Question: I have some divs with unique IDs in different places in my webpage. I want to find the exact height of the space above the div (till its find the starting position of the screen) as mentioned in the image below,

Is there are anyways to do this in jQuery? please help me do this,
Regards,
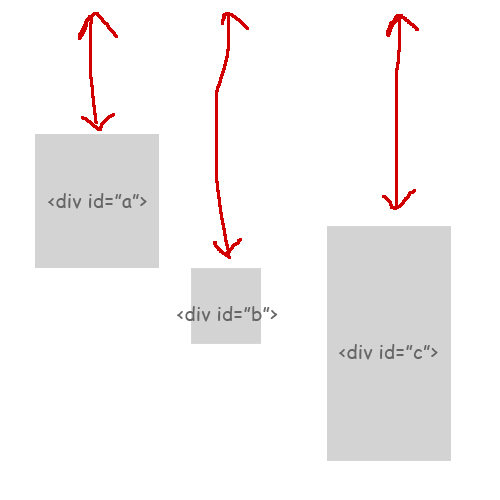
Answer: You can use '.offset().top' or '.position().top':
'''
console.log($('div[id]').offset().top); // it give you offset top of the document
console.log($('div[id]').position().top); // gives you the containers position
// from the top if container is
// relative positoned.
'''
find in the fiddle: <URL>
'''
$('div[id]').each(function () {
console.log($(this).offset().top);
});
'''